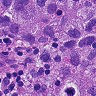
Metastatic tissue present: yes